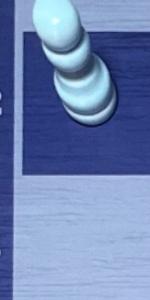
Label: Empty